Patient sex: F
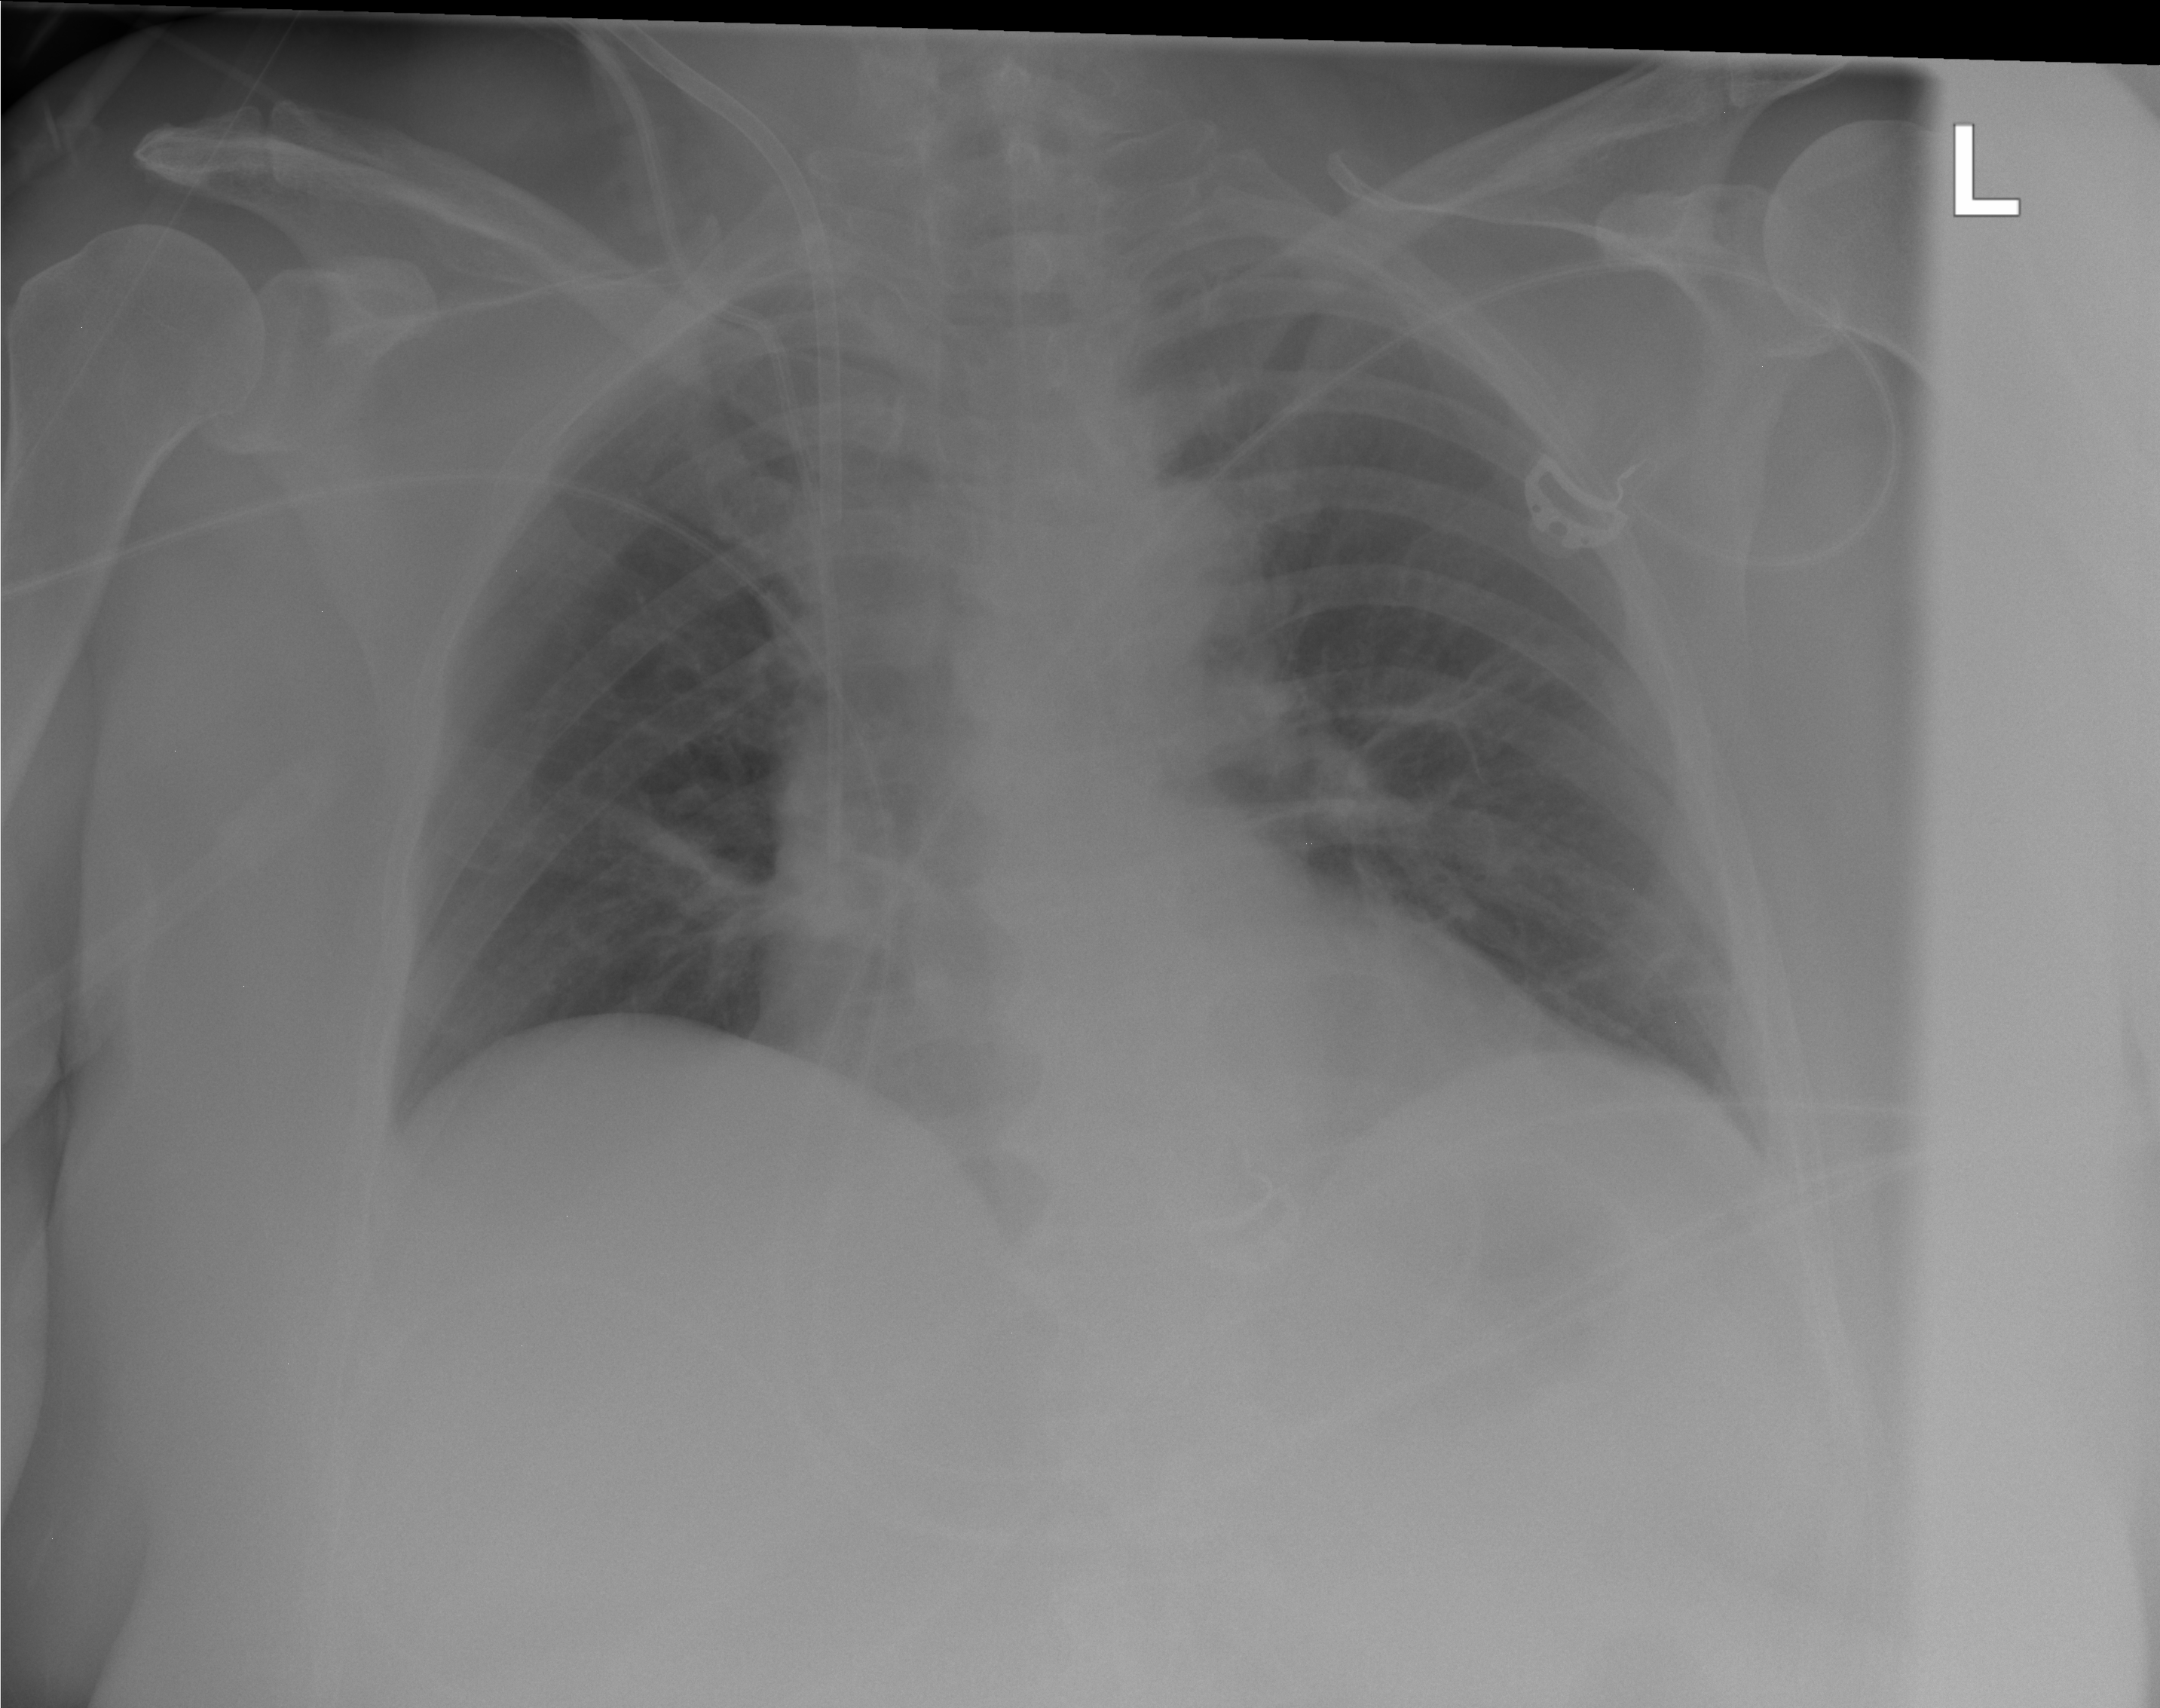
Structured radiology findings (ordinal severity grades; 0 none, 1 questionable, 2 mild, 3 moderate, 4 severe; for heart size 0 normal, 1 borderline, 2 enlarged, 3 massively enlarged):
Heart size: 2
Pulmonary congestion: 0
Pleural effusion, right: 0
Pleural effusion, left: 0
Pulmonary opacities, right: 0
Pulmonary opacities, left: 0
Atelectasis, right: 2
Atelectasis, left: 2